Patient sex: F
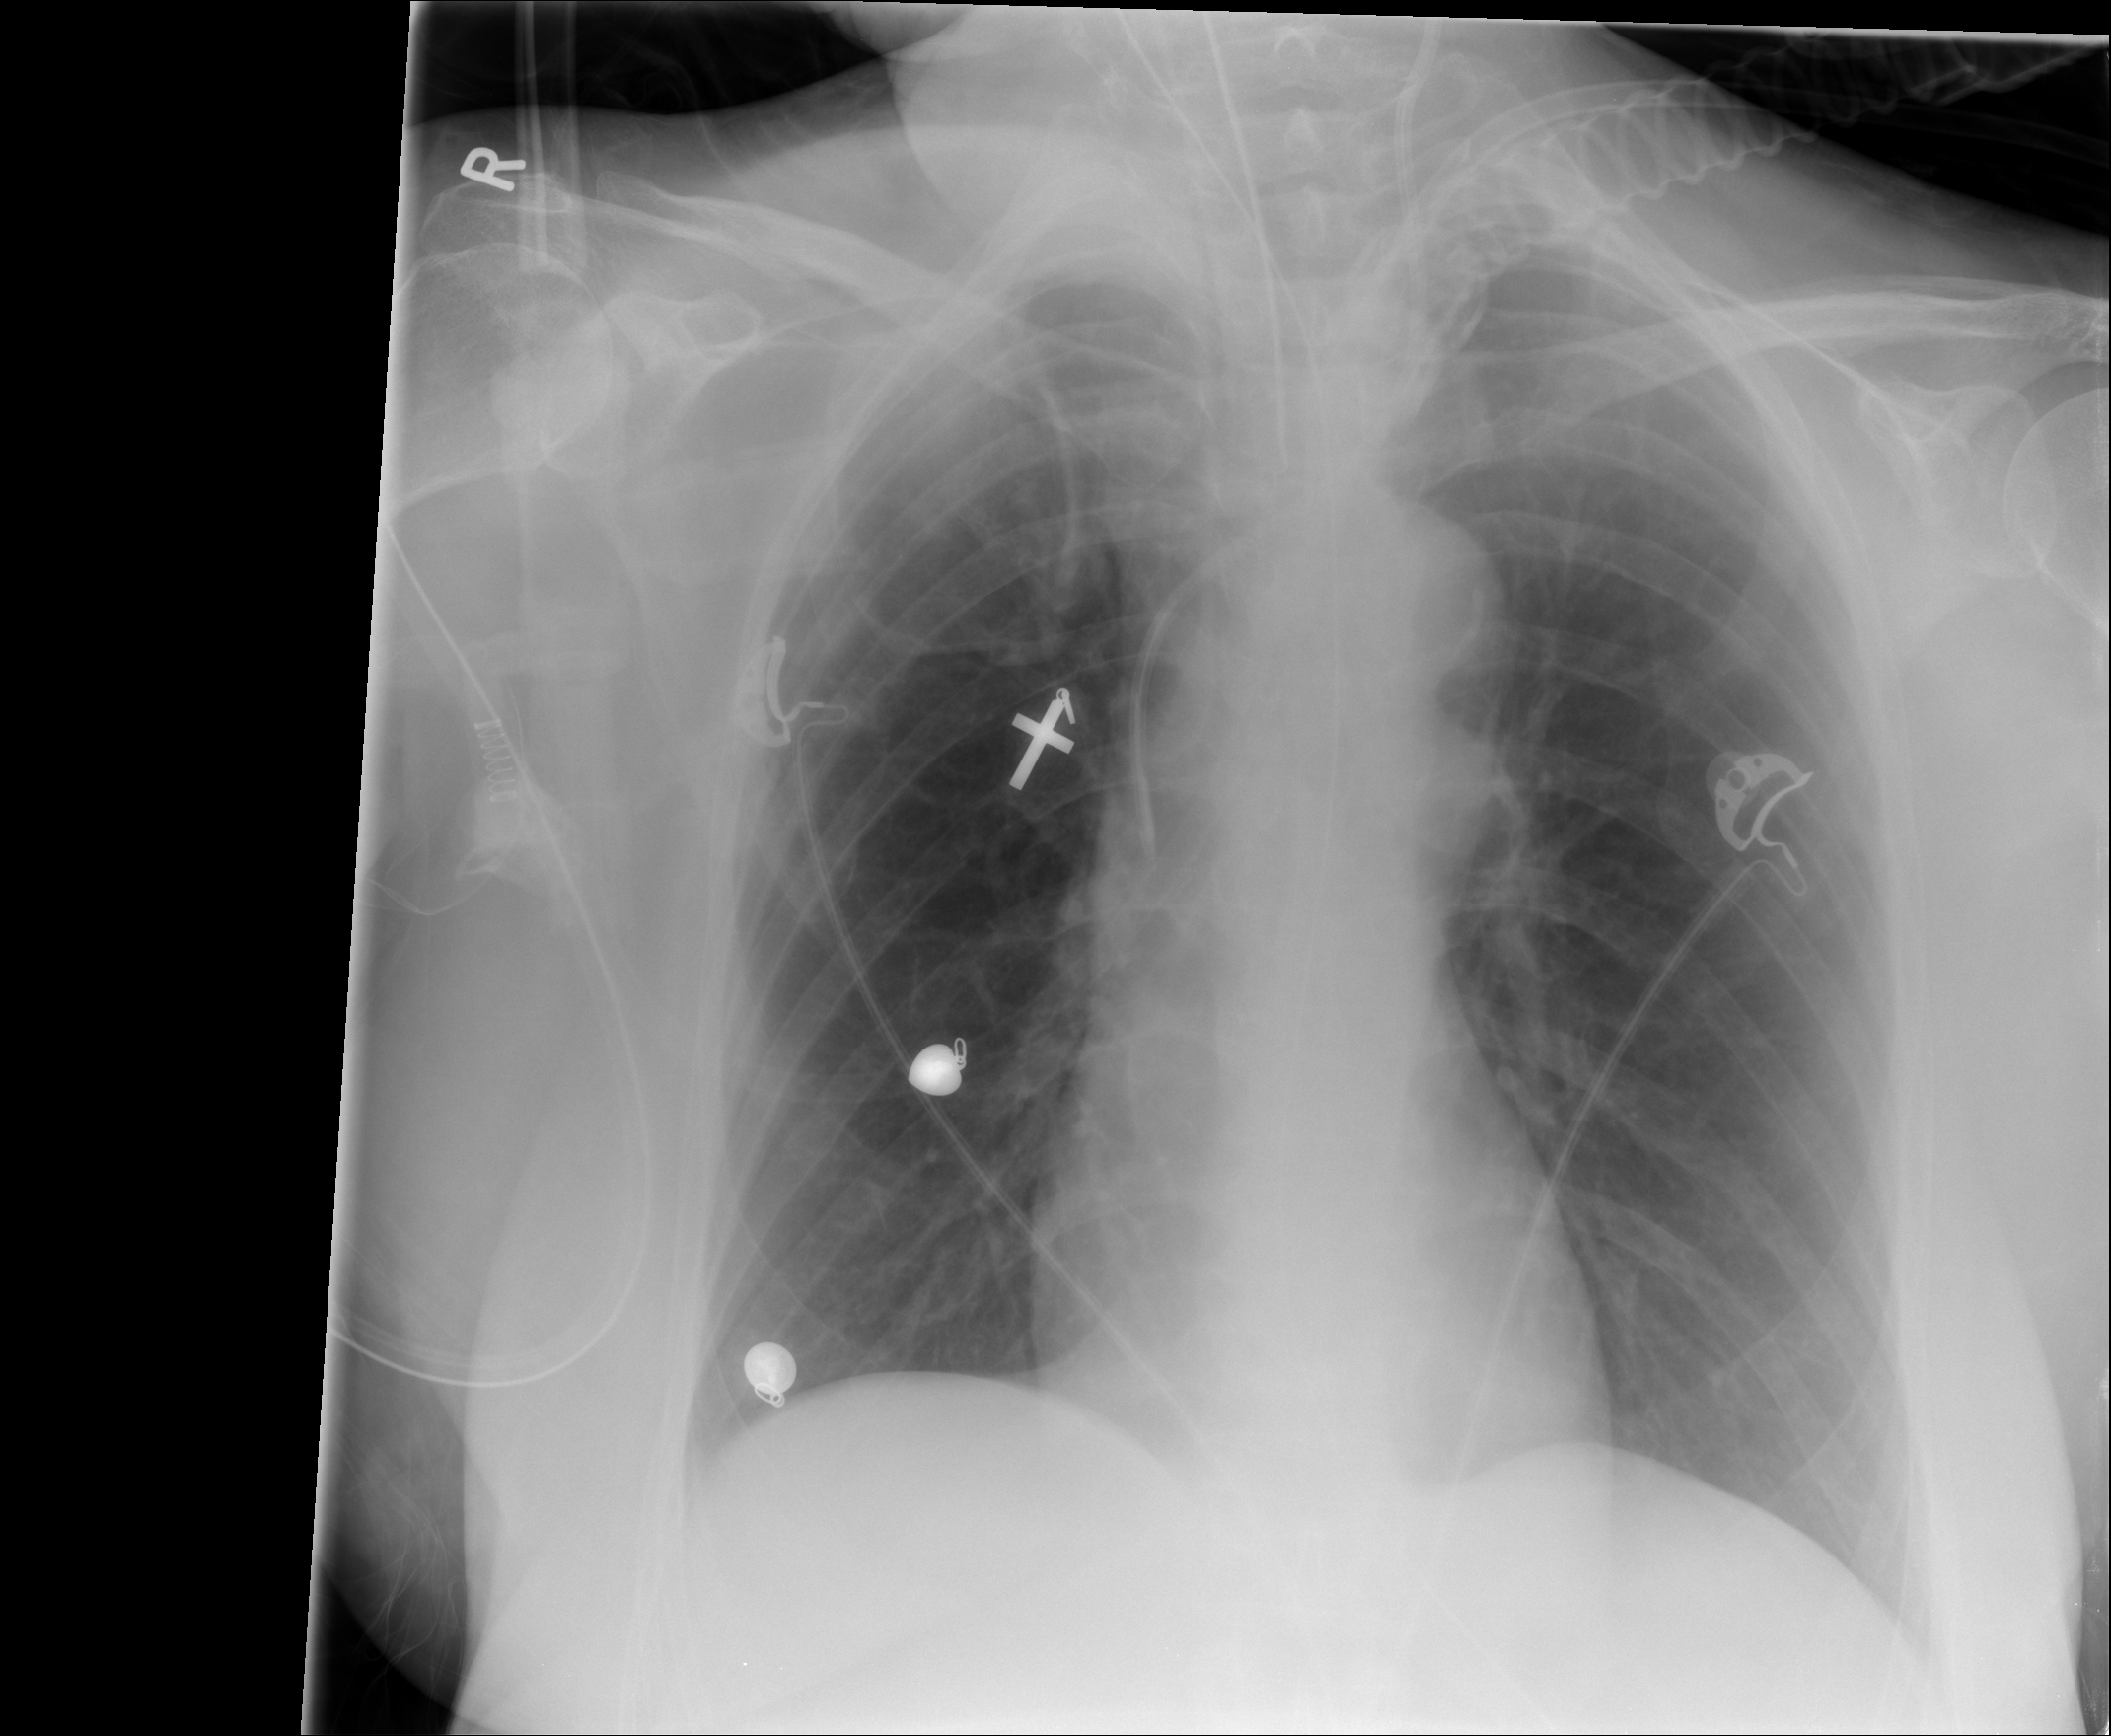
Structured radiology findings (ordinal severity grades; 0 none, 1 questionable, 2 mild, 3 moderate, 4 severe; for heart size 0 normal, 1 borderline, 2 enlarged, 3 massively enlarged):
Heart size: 0
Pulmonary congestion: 0
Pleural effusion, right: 2
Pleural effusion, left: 0
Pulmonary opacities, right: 0
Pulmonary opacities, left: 0
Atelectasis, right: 0
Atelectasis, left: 0